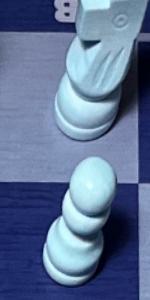
Label: Pawn_White